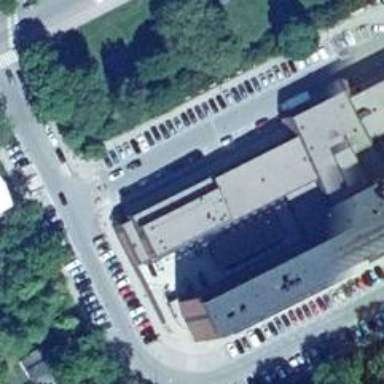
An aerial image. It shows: Government office.